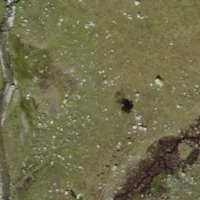
EUNIS habitat code: 31
Species observed at this site:
Motacilla cinerea
Oenanthe oenanthe
Gypaetus barbatus
Linaria cannabina
Aegypius monachus
Anthus spinoletta
Aquila chrysaetos
Phoenicurus ochruros
Falco tinnunculus
Prunella collaris
Corvus corax
Motacilla alba